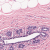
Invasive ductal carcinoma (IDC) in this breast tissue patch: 0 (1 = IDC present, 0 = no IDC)